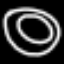
Label: donut